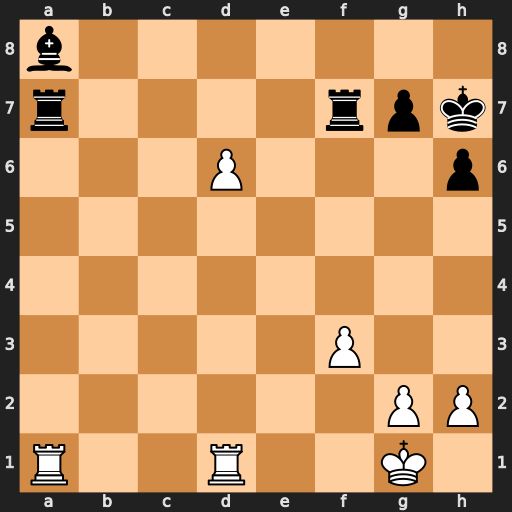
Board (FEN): b7/r4rpk/3P3p/8/8/5P2/6PP/R2R2K1
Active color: w
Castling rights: -
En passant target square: -
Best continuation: Rxa7 Rxa7 d7 Rxd7 Rxd7